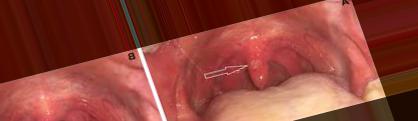
Condition: Mouth Ulcer